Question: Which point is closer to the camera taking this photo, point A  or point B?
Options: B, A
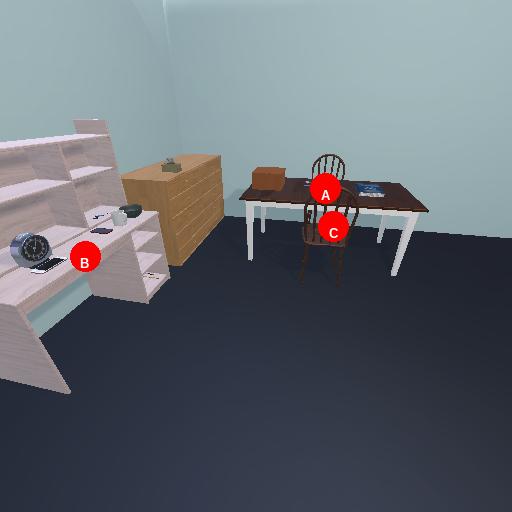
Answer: B